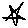
Label: star